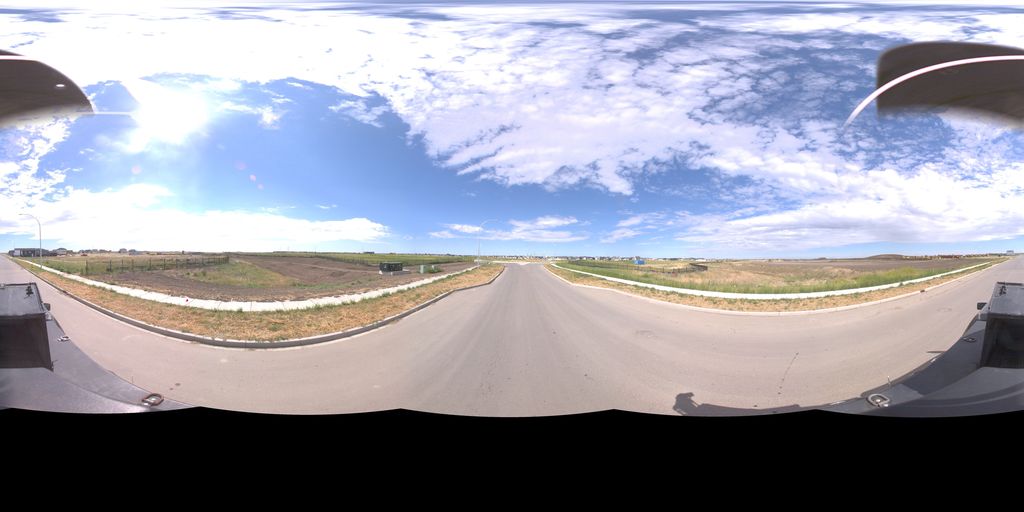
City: saskatoon